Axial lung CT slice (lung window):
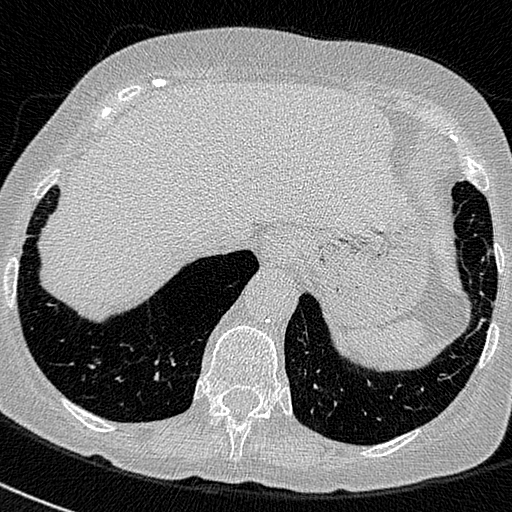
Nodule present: no